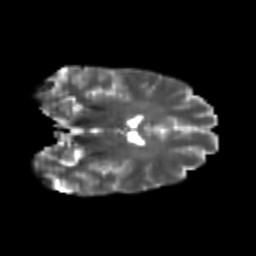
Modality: T2w
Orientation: coronal
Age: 23
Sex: female
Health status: healthy
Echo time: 0.074 s